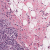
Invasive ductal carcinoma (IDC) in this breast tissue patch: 0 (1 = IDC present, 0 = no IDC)